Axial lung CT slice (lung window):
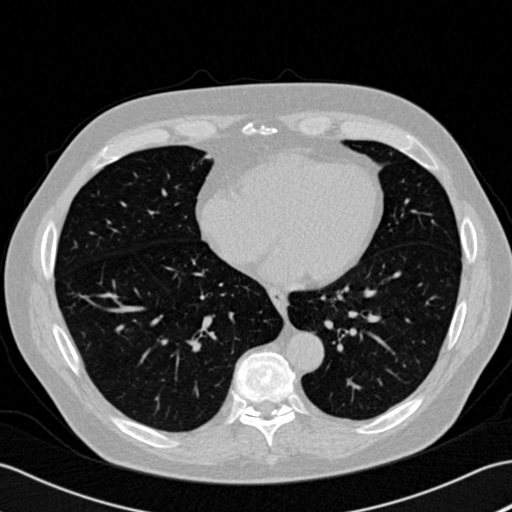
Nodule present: no